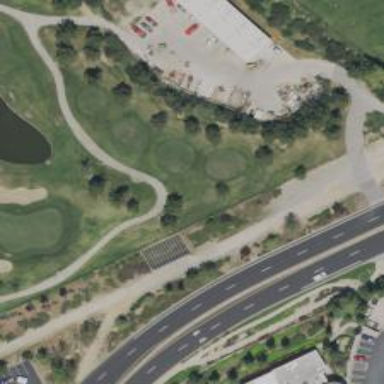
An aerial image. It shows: Path used for both walking and golf.